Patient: sex F, age 71
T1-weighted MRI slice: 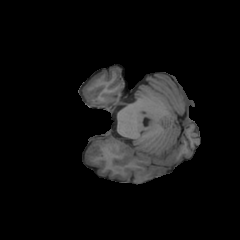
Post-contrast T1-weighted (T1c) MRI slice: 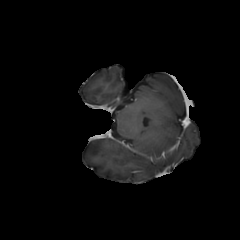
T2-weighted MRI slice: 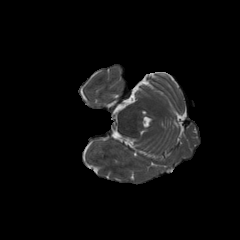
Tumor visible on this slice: no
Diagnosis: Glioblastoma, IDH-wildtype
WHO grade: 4